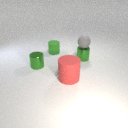
small green metal cylinder in front of small green rubber cylinder